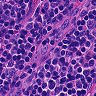
Metastatic tissue present: no